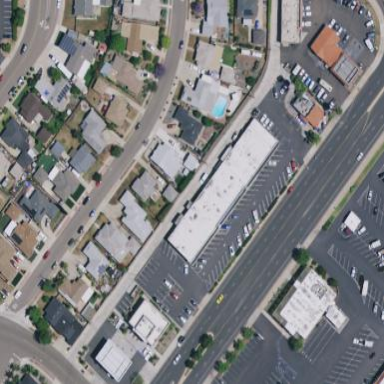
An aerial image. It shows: Commercial building.